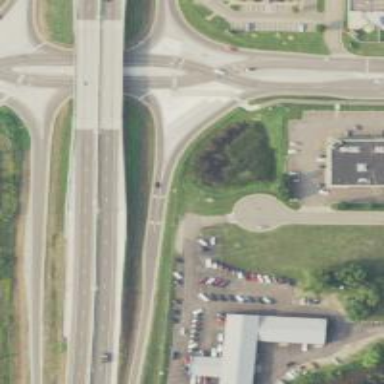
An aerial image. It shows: Motorway link at Diverging Diamond Interchange (DDI).